Question: I'm using polymer 1.0 and I have a html-file that looks like this:
'''
<html>
<head>
<link rel="stylesheet" href="../vendors/font-awesome/css/font-awesome.min.css">
<link rel="stylesheet" href="../vendors/bootstrap/dist/css/bootstrap.min.css">
<!-- Polyfill Web Components support for older browsers -->
<script src="../vendors/webcomponentsjs/webcomponents-lite.min.js"></script>
<!-- 2. Use HTML Imports to bring in the elements. -->
<link rel="import" href="../vendors/paper-button/paper-button.html">
<link rel="import" href="../vendors/paper-header-panel/paper-header-panel.html">
<link rel="import" href="../vendors/paper-toolbar/paper-toolbar.html">
<link rel="import" href="../vendors/paper-drawer-panel/paper-drawer-panel.html">
<link rel="import" href="../vendors/paper-icon-button/paper-icon-button.html">
<link rel="import" href="../vendors/iron-icons/iron-icons.html">
<link rel="import" href="../vendors/iron-icon/iron-icon.html">
<link rel="import" href="../vendors/paper-item/paper-icon-item.html">
<link rel="import" href="../vendors/paper-item/paper-item-body.html">
</head>
<body>
<paper-drawer-panel>
<paper-header-panel drawer>
<paper-toolbar>
<div>Application</div>
</paper-toolbar>
<paper-icon-item scope="paper-icon-item">
<paper-icon-button icon="favorite"></paper-icon-button>
<paper-item-body two-line>
<div>Alphonso Engelking</div>
<div secondary>Change photo</div>
</paper-item-body>
</paper-icon-item>
</paper-header-panel>
<paper-header-panel main>
<paper-toolbar>
<paper-icon-button icon="menu" paper-drawer-toggle></paper-icon-button>
<div>Title</div>
</paper-toolbar>
<div> Main content.. </div>
</paper-header-panel>
</paper-drawer-panel>
</body>
</html>
'''
When I inspect it with the Chrome dev tools I see the following dom:

How come polymer is adding divs to the light dom? Why are things not hidden in the shadow dom? More specifically, the selected div element is screwing up the styling, how do I prevent it from messing up the layout?
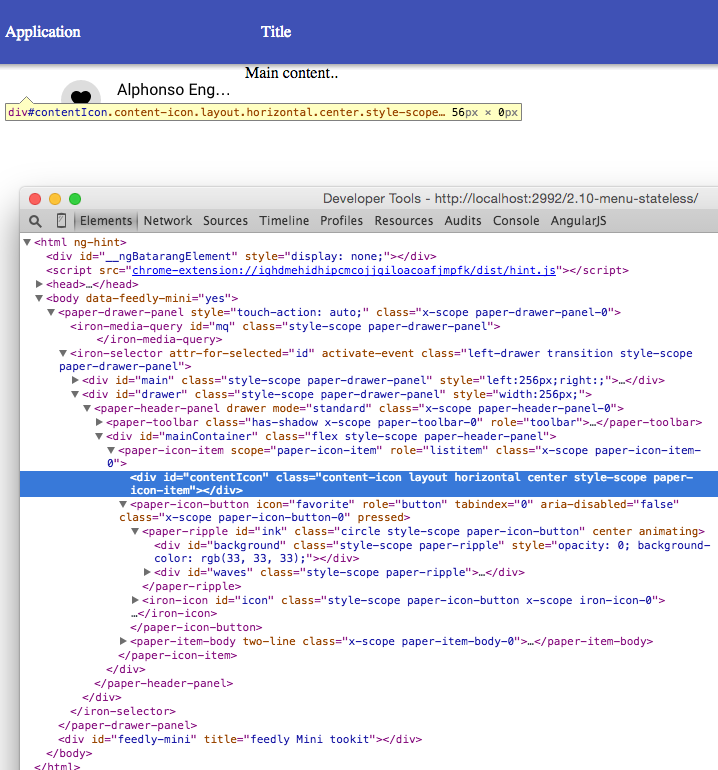
Answer: Starting from 1.0, Polymer uses <URL>.
What this means is that even on chrome, content inside local dom(Polymer name of shadow/shady dom) will be spilled on to dom and will be accessible using dom manipulation APIs.
You can opt to use shadow dom where it is supported by tweaking global polymer <URL>.
'''
<script>
window.Polymer = window.Polymer || {};
window.Polymer.dom = 'shadow';
</script>
'''